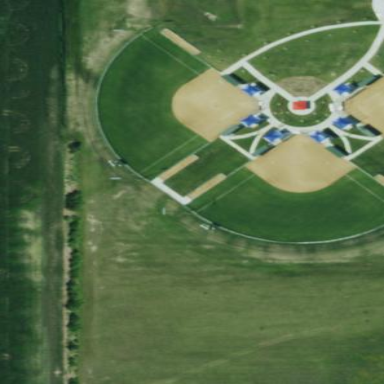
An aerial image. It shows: Softball pitch for leisure and sport activities.